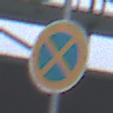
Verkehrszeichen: AbsolutesHalteverbot
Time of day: MorningAfternoon
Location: Outdoor (Suburban)
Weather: Overcast
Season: NotSpecified
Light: Natural